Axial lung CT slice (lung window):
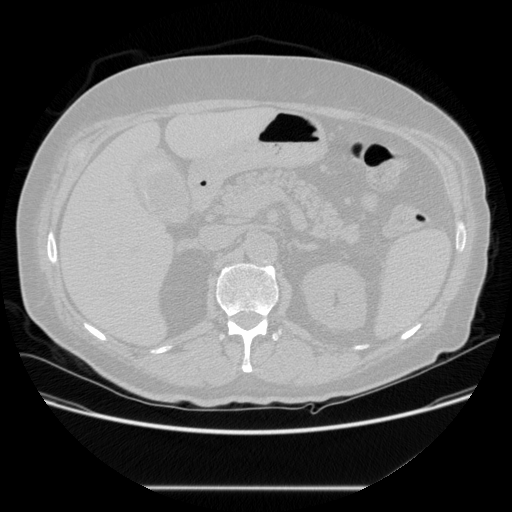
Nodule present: no